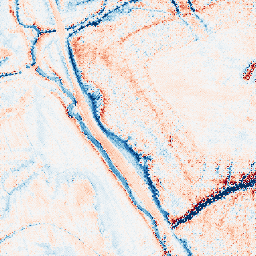
Category: classical
Decomposition family: gaussian_anisotropic
Decomposition parameters: sigma_x: 5
sigma_y: 5
Upsampling method: regularized
Upsampling parameters: scale: 2
lambda_reg: 0.1
Upsampling scale: 2